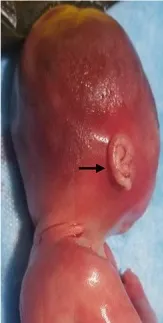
Facial features and limb malformations of the fetus in case 1. The pregnancy was terminated at 20 weeks, and autopsy showed distinct facial features . Limb defects.
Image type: medical_photograph (other_medical_photograph)